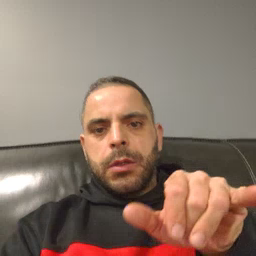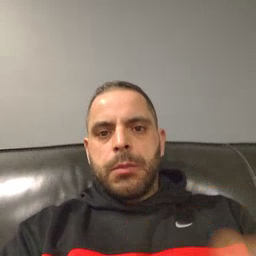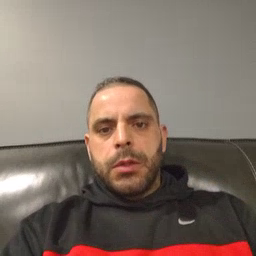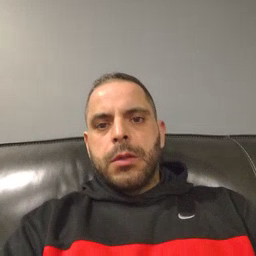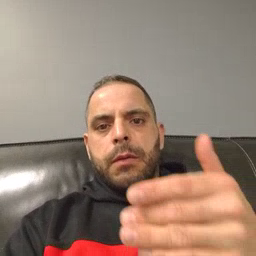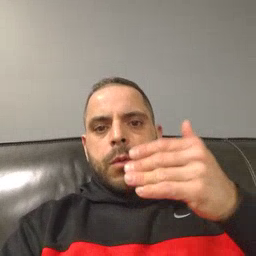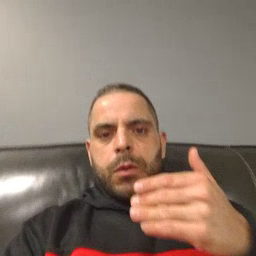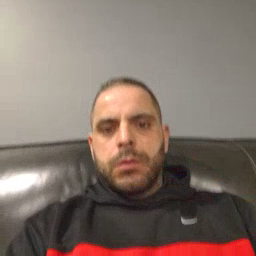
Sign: before